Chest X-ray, PA view. Patient: 33 years old, sex M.
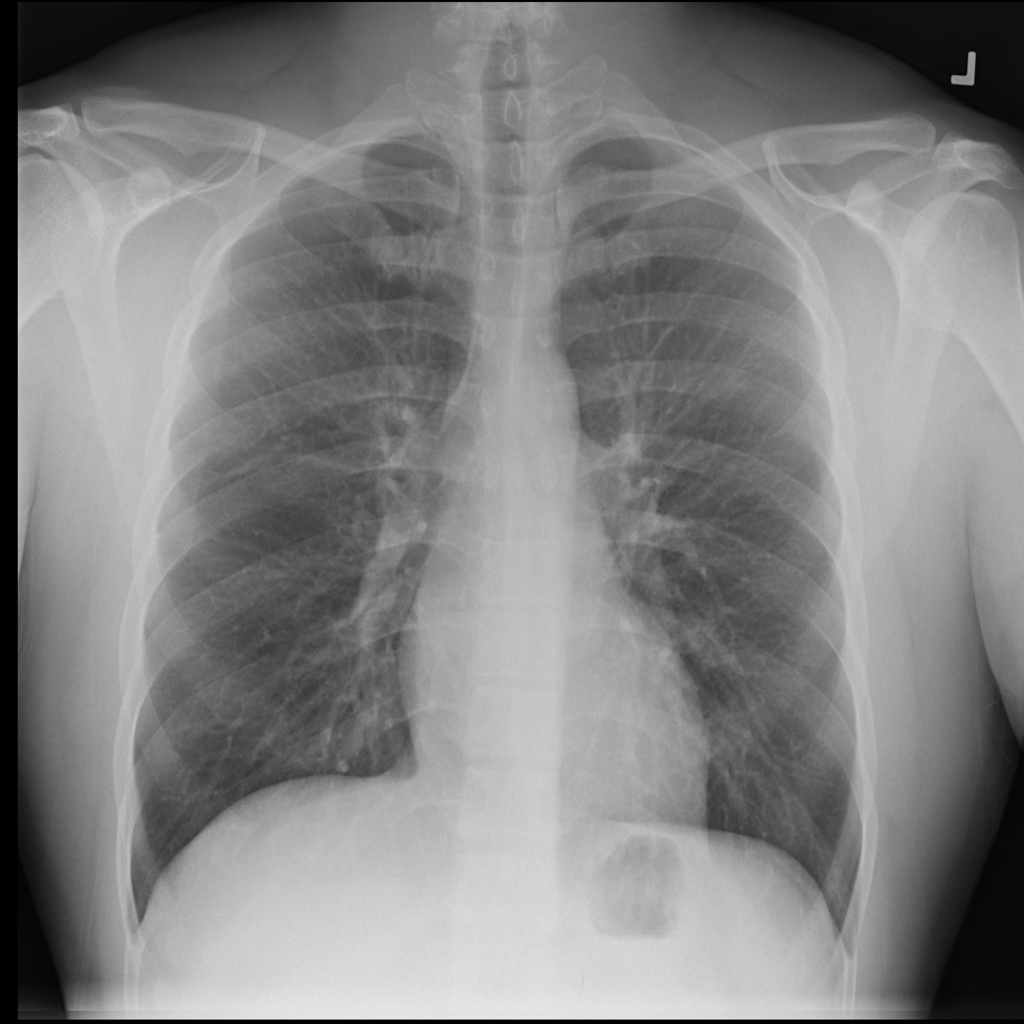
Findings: No Finding